高一 · 画法几何学
如图所示, 画出水平放置的四边形 $O B C D$ 的直观图.

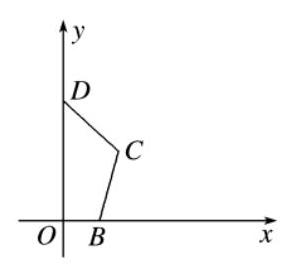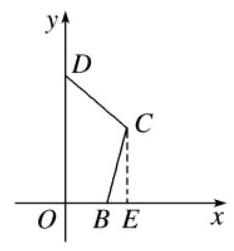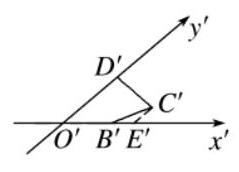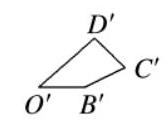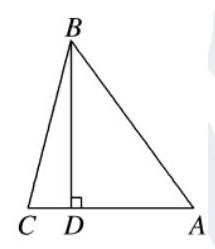
答案: (1)过点 $C$ 作 $C E \perp x$ 轴, 垂足为 $E$, 如图(1)所示. 画出对应的 $x^{\prime}$ 轴, $y^{\prime}$ 轴, 使 $\angle x^{\prime} O^{\prime} y^{\prime}=45^{\circ}$, 如图(2)所示.

(2)如图(2)所示, 在 $x^{\prime}$ 轴正半轴上取点 $B^{\prime}, E^{\prime}$, 使得 $O^{\prime} B^{\prime}=O B, O^{\prime} E^{\prime}=O E$; 在 $y^{\prime}$ 正半轴上取一点 $D^{\prime}$, 使得 $O^{\prime} D^{\prime}=\frac{1}{2} O D$; 过 $E^{\prime}$ 作 $E^{\prime} C^{\prime} \| / y^{\prime}$ 轴, 使 $E^{\prime} C^{\prime}=\frac{1}{2} E C$.

(3)连接 $B^{\prime} C^{\prime}, C^{\prime} D^{\prime}$, 并擦去 $x^{\prime}$ 轴与 $y^{\prime}$ 轴及其他一些辅助线, 如图(3)所示, 四边形 $O^{\prime} B^{\prime} C^{\prime} D^{\prime}$就是所求作的直观图.

(1)

(2)

(3)